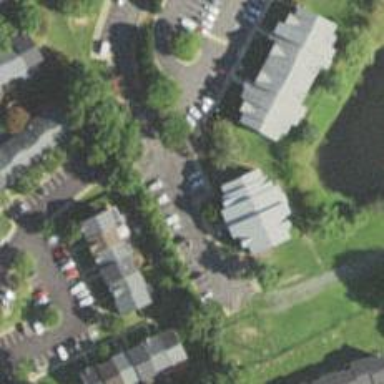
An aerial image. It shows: Parking space.